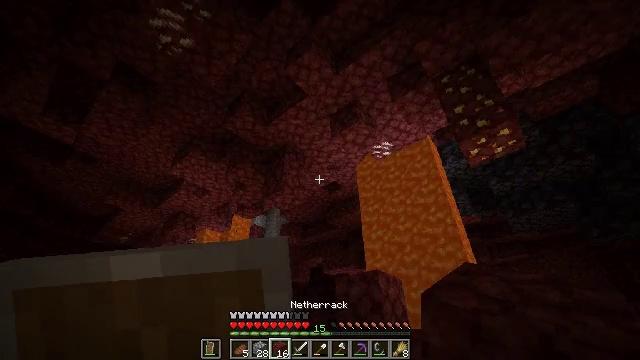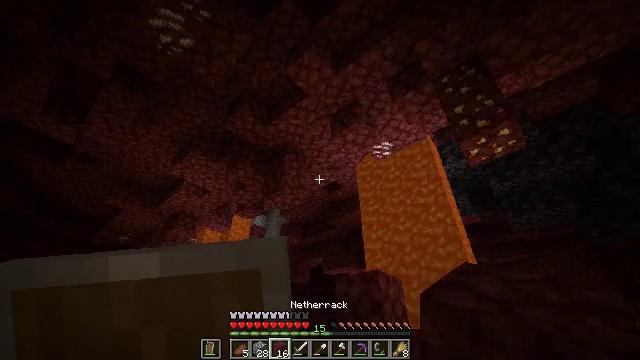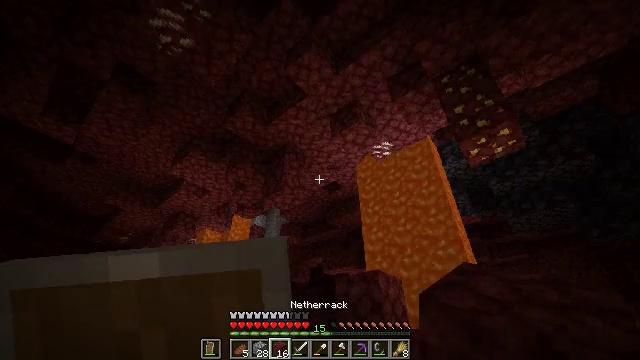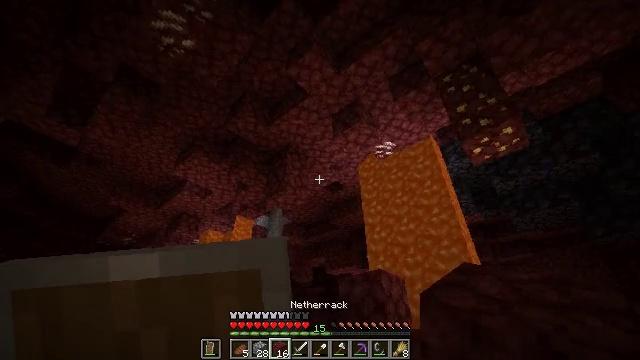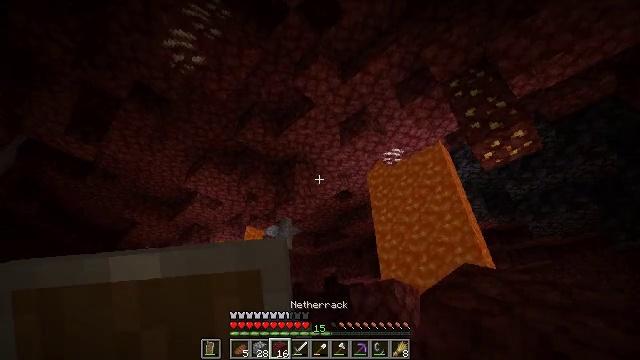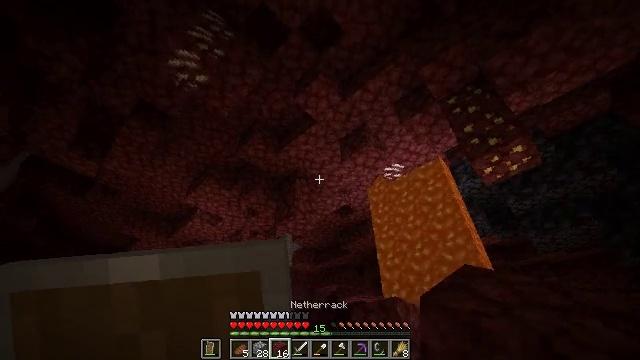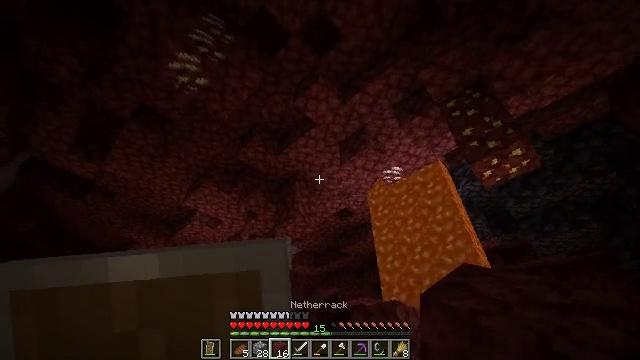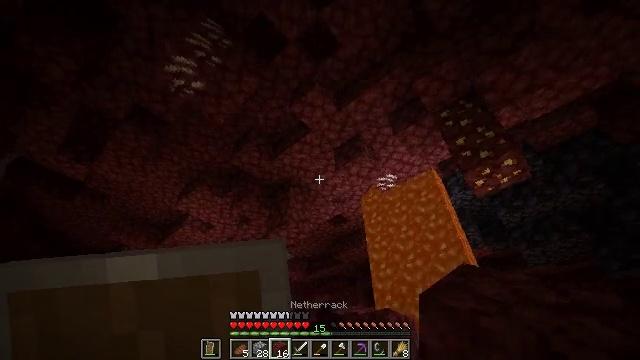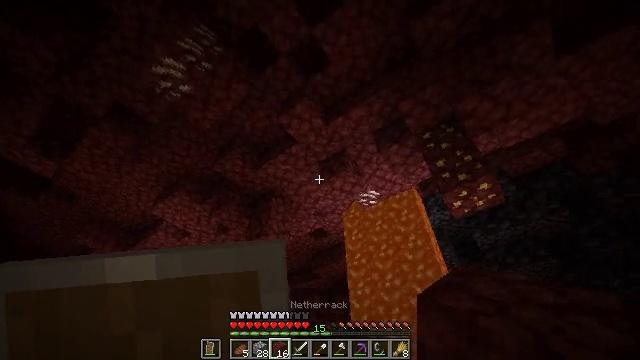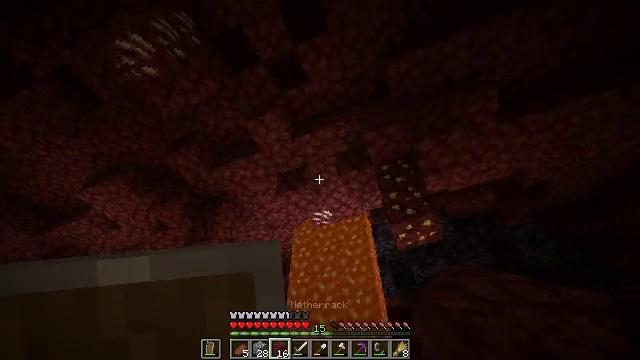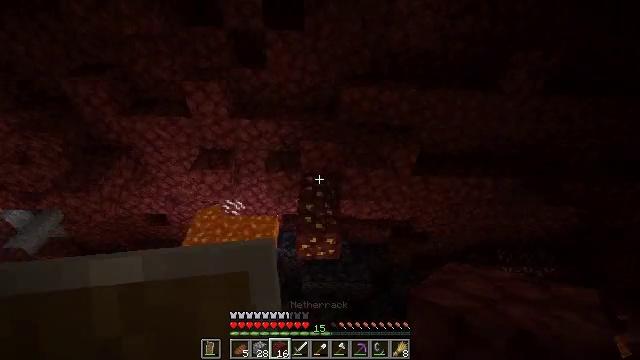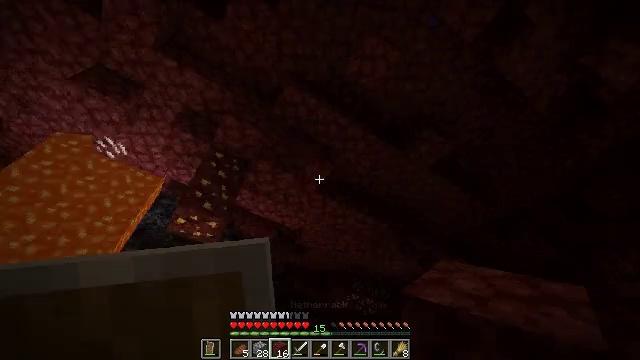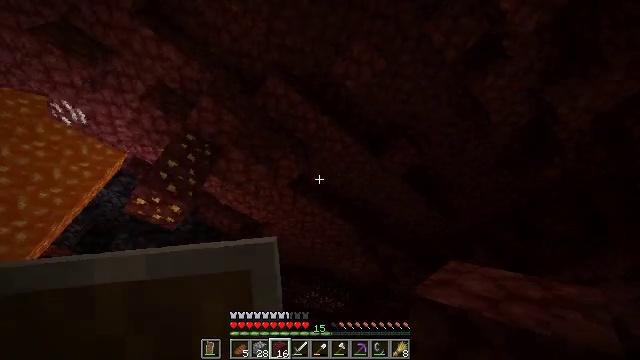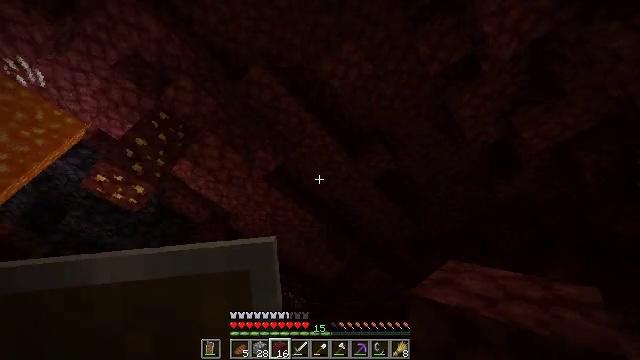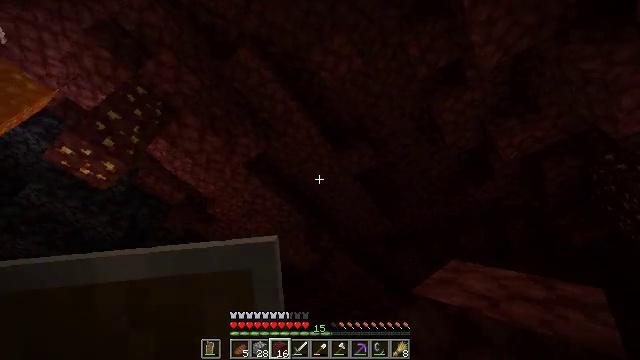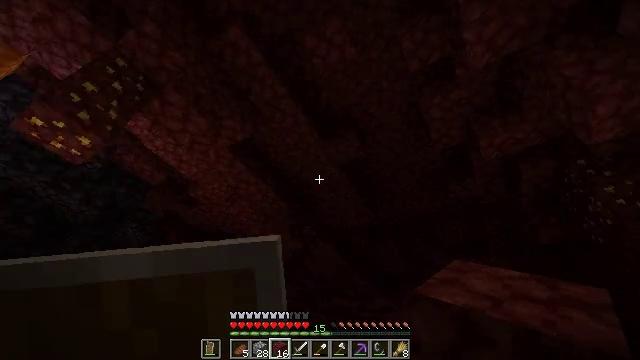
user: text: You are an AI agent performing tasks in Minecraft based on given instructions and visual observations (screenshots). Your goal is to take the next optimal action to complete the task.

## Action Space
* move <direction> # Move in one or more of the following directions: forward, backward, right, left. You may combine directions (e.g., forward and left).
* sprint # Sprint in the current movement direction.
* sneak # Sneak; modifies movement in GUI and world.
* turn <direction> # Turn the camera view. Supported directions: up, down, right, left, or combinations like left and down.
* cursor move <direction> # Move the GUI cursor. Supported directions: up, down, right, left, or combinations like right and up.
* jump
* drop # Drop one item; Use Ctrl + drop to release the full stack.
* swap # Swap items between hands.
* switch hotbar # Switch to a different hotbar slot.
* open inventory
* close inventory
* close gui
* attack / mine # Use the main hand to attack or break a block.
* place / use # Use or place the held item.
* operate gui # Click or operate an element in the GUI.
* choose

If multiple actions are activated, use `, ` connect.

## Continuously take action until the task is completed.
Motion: motion action
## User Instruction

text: craft item air
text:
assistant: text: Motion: no_op
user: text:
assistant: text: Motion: no_op
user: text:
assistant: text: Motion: no_op
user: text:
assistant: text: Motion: turn left and up
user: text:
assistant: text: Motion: turn up
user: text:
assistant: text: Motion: no_op
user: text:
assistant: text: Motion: turn right and up
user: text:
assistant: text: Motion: turn right and up
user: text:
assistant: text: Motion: turn right and up
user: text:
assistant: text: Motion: turn right
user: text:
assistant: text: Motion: turn right
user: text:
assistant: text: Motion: turn right
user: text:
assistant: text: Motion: turn right
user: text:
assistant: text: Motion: turn right and down
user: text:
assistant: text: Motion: turn right and down
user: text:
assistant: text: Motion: turn right and down
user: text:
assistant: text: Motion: turn right and down
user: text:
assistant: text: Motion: turn right and down
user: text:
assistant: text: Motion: turn right and down
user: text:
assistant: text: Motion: turn right and down
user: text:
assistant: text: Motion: turn down
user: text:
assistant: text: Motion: no_op
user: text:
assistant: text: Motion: no_op
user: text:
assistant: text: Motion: no_op
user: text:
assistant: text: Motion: no_op
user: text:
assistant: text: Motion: no_op
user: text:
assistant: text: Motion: no_op
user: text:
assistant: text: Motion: no_op
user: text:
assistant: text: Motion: no_op
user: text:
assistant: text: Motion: no_op